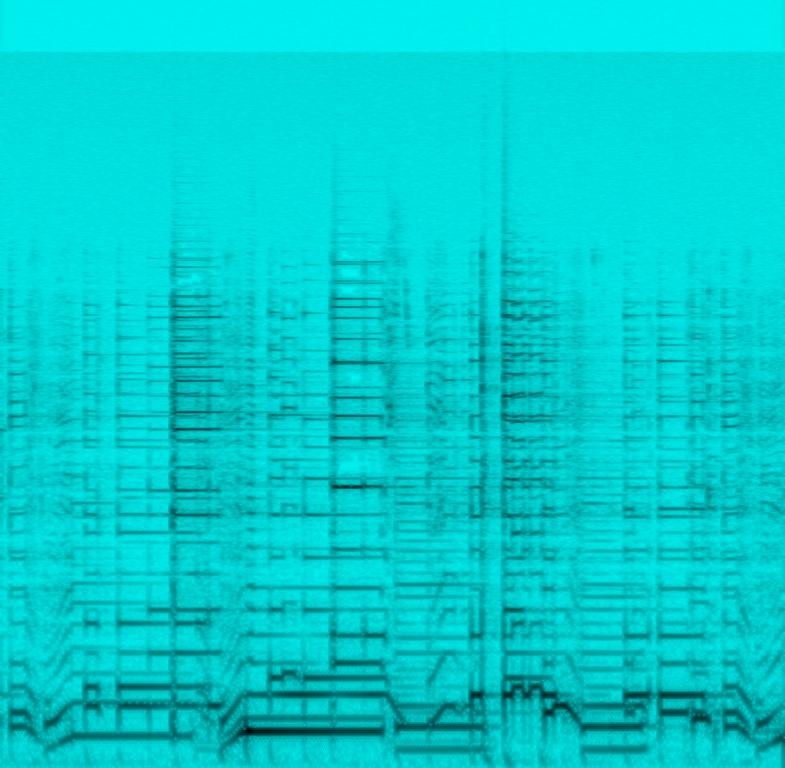
The song is an instrumental. The song is medium tempo with an electric guitar playing guitar riffs with a nice low end; The audio quality is average. The song is passionate and exciting.